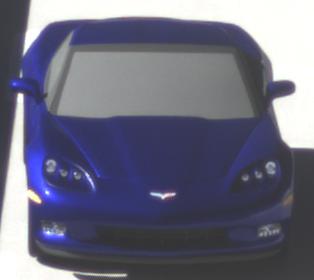
Make: Chevrolet
Model: Corvette Coupé
Detailed model: Corvette (C6) Coupé
Model produced from: 2005/02
Model produced until: 2008/03
Doors: 3
Color: blue
Road condition: dry road
Daytime: morning or afternoon
Contrast: high contrast